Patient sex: M
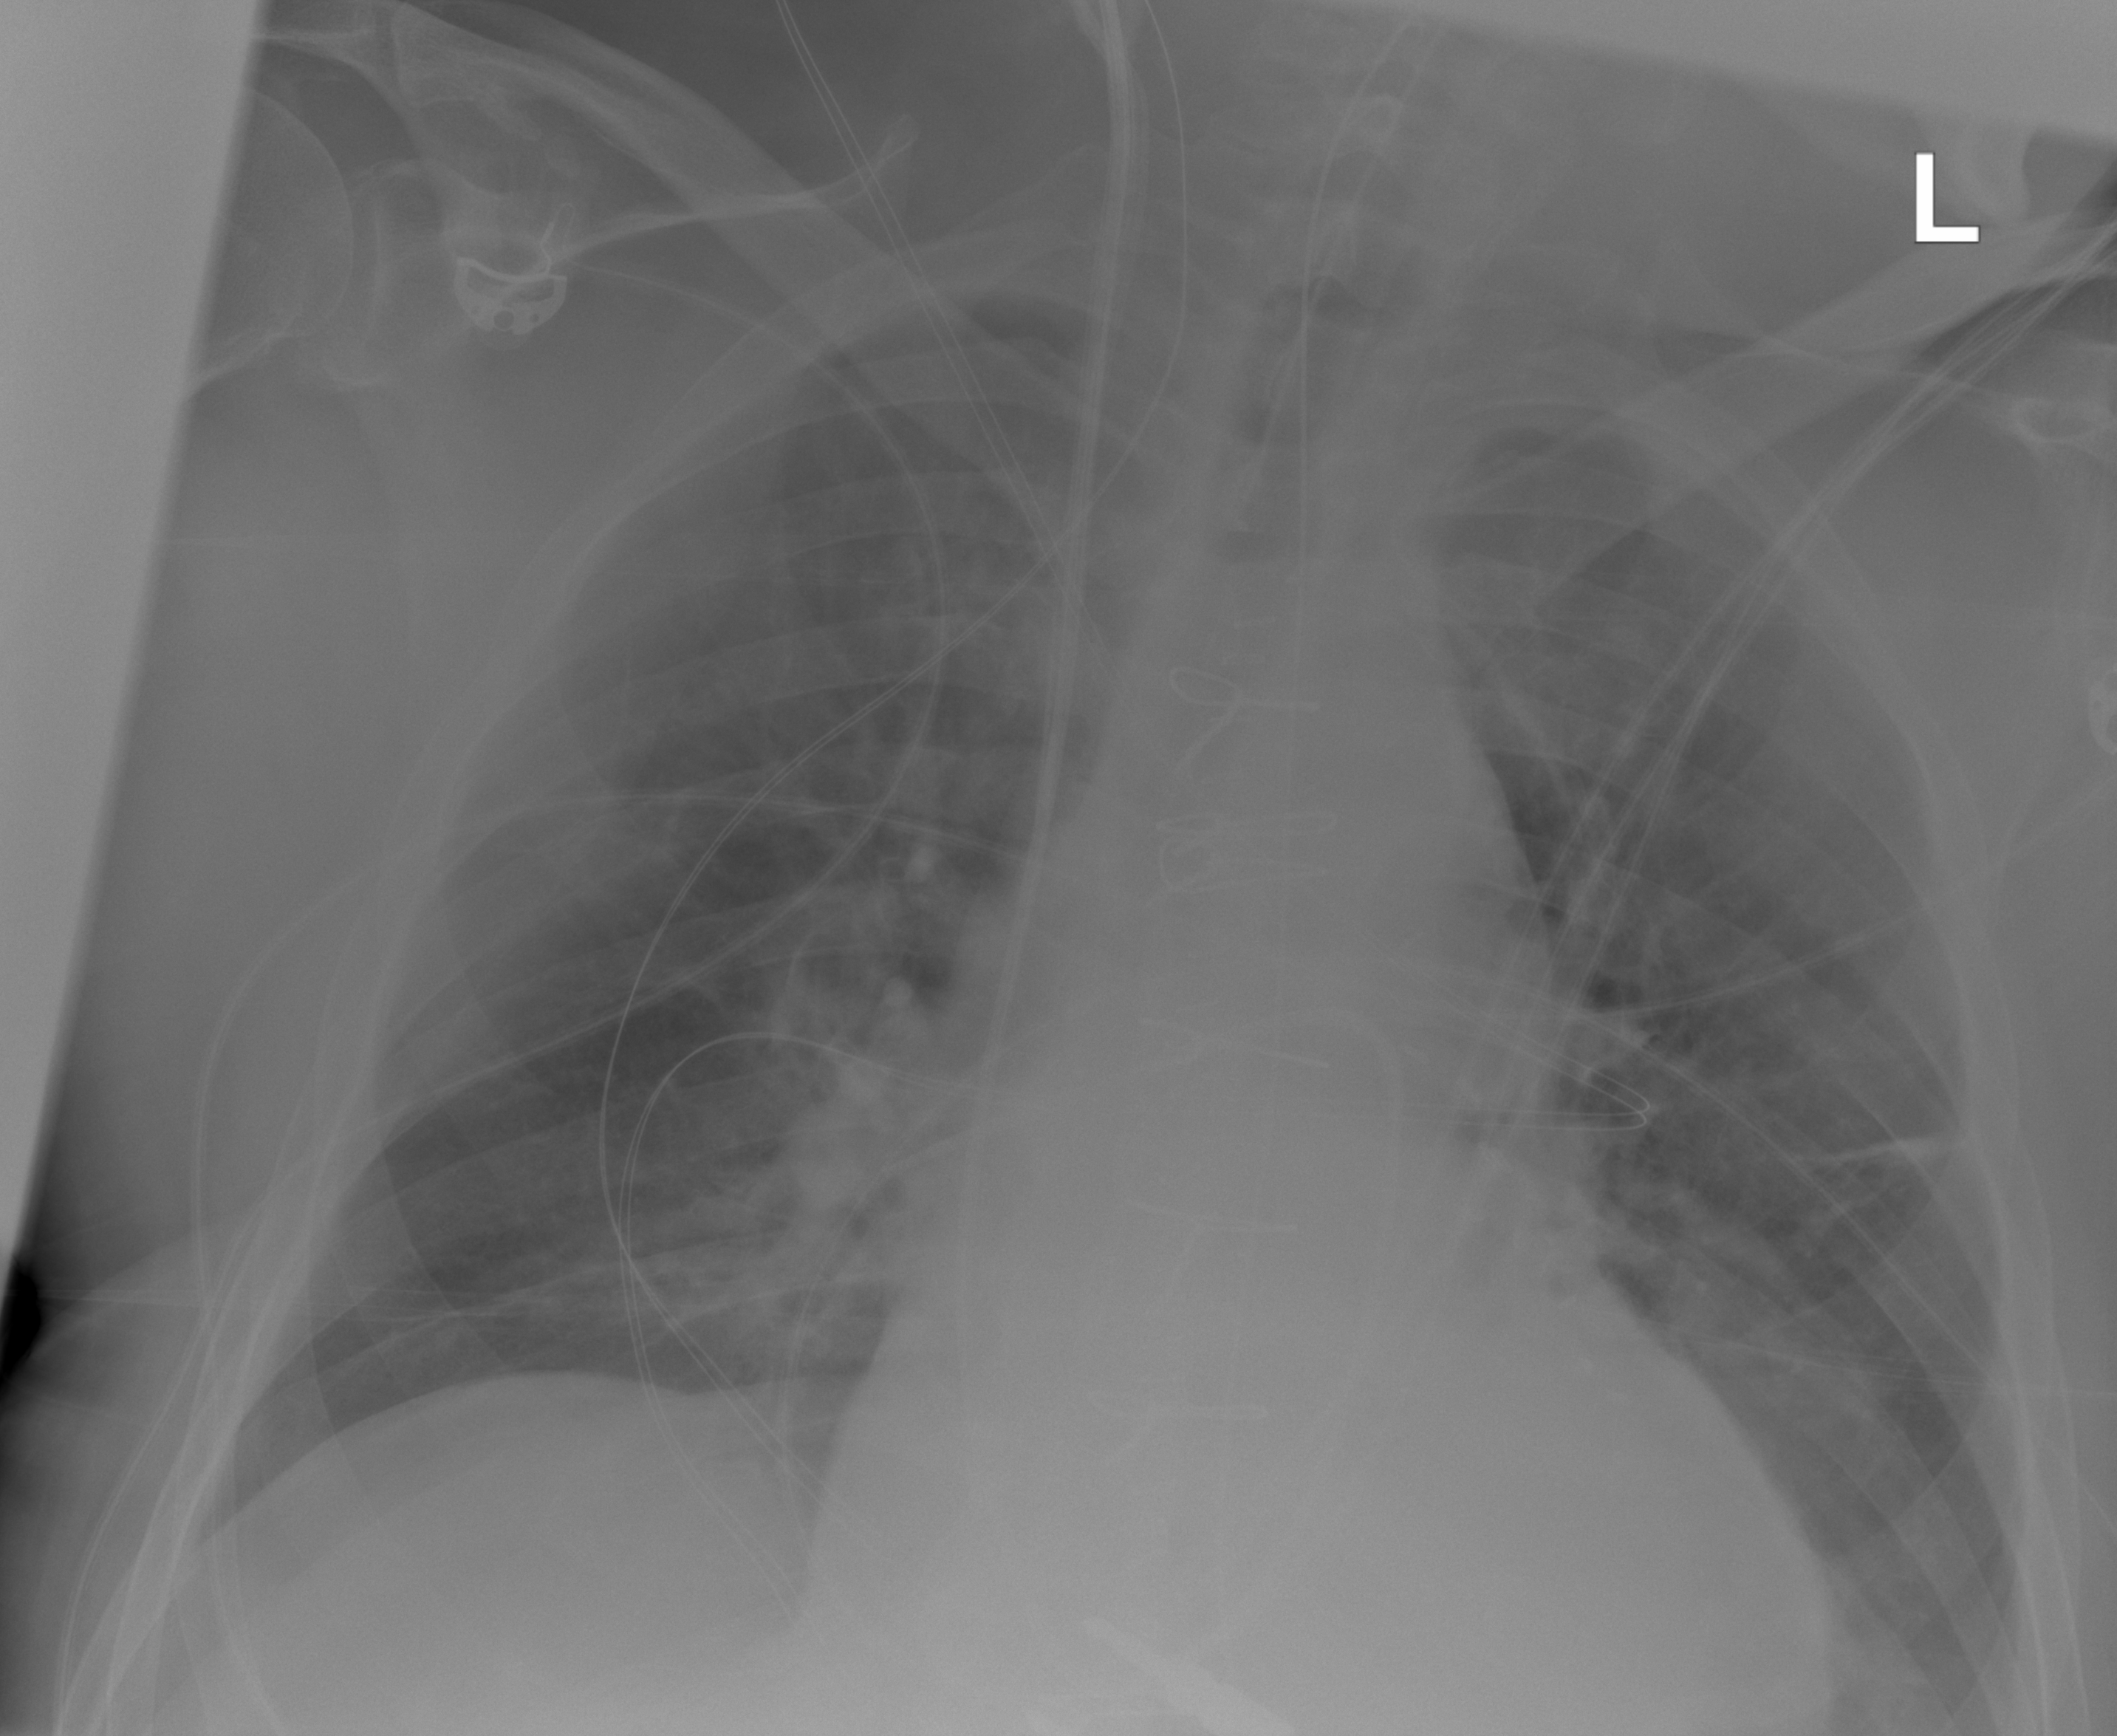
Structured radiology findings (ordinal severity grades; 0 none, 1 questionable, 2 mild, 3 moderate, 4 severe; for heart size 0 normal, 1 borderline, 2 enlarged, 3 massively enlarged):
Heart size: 2
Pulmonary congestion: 2
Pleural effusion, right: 0
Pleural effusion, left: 0
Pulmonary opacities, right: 0
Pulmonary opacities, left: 0
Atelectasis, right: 0
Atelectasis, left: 1